Field crop: maize
Growth stage: 2
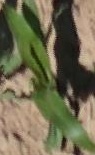
Species: maize